Question: I would like to know how to implement a single line of calculation with parenthesis in textfield.
I would like to get textstring input and parse it accordingly to get proper values and send it the following code or any other suggested method
'''
#import "calculate.h"
@implementation calculate
+(double)arithmetic:(double)firstNumber enterCharacter:(int)characterType enterSecond:(double)secondNumber
{
double result;
switch (characterType)
{
case 0:
result= firstNumber+secondNumber;
break;
case 1:
result= firstNumber-secondNumber;
break;
case 2:
result= firstNumber/secondNumber;
break;
case 3:
result= firstNumber*secondNumber;
break;
case 4:
result= pow(firstNumber,secondNumber);
break;
default:
return 0;
break;
}
return result;
}
@end
'''

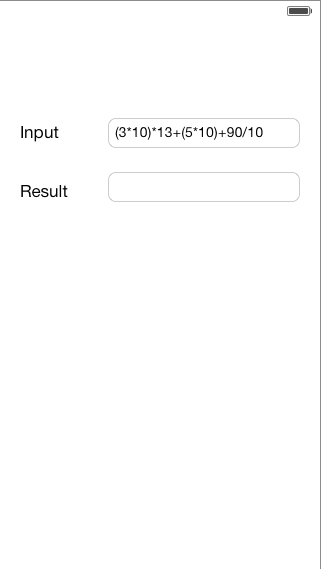
Answer: There's already an object in the SDK that will handle much of this for you called <URL> as well.